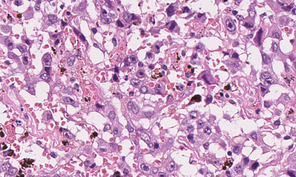
Tumor epithelial tissue: yes
Tumor-associated stroma tissue: no
Normal tissue: no